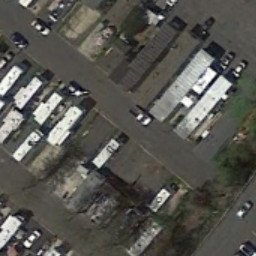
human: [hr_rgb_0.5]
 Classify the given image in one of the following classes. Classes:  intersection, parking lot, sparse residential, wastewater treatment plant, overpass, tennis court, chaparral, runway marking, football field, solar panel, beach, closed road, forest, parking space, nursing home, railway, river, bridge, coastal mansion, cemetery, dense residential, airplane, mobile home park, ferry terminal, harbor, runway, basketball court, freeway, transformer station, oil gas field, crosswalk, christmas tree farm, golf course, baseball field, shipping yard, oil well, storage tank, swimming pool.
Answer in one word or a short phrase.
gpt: mobile home park